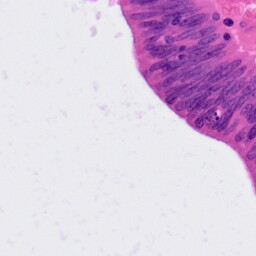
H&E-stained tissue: Colon